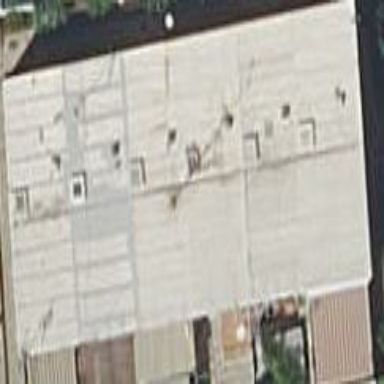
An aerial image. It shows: Terrace building.